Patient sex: M
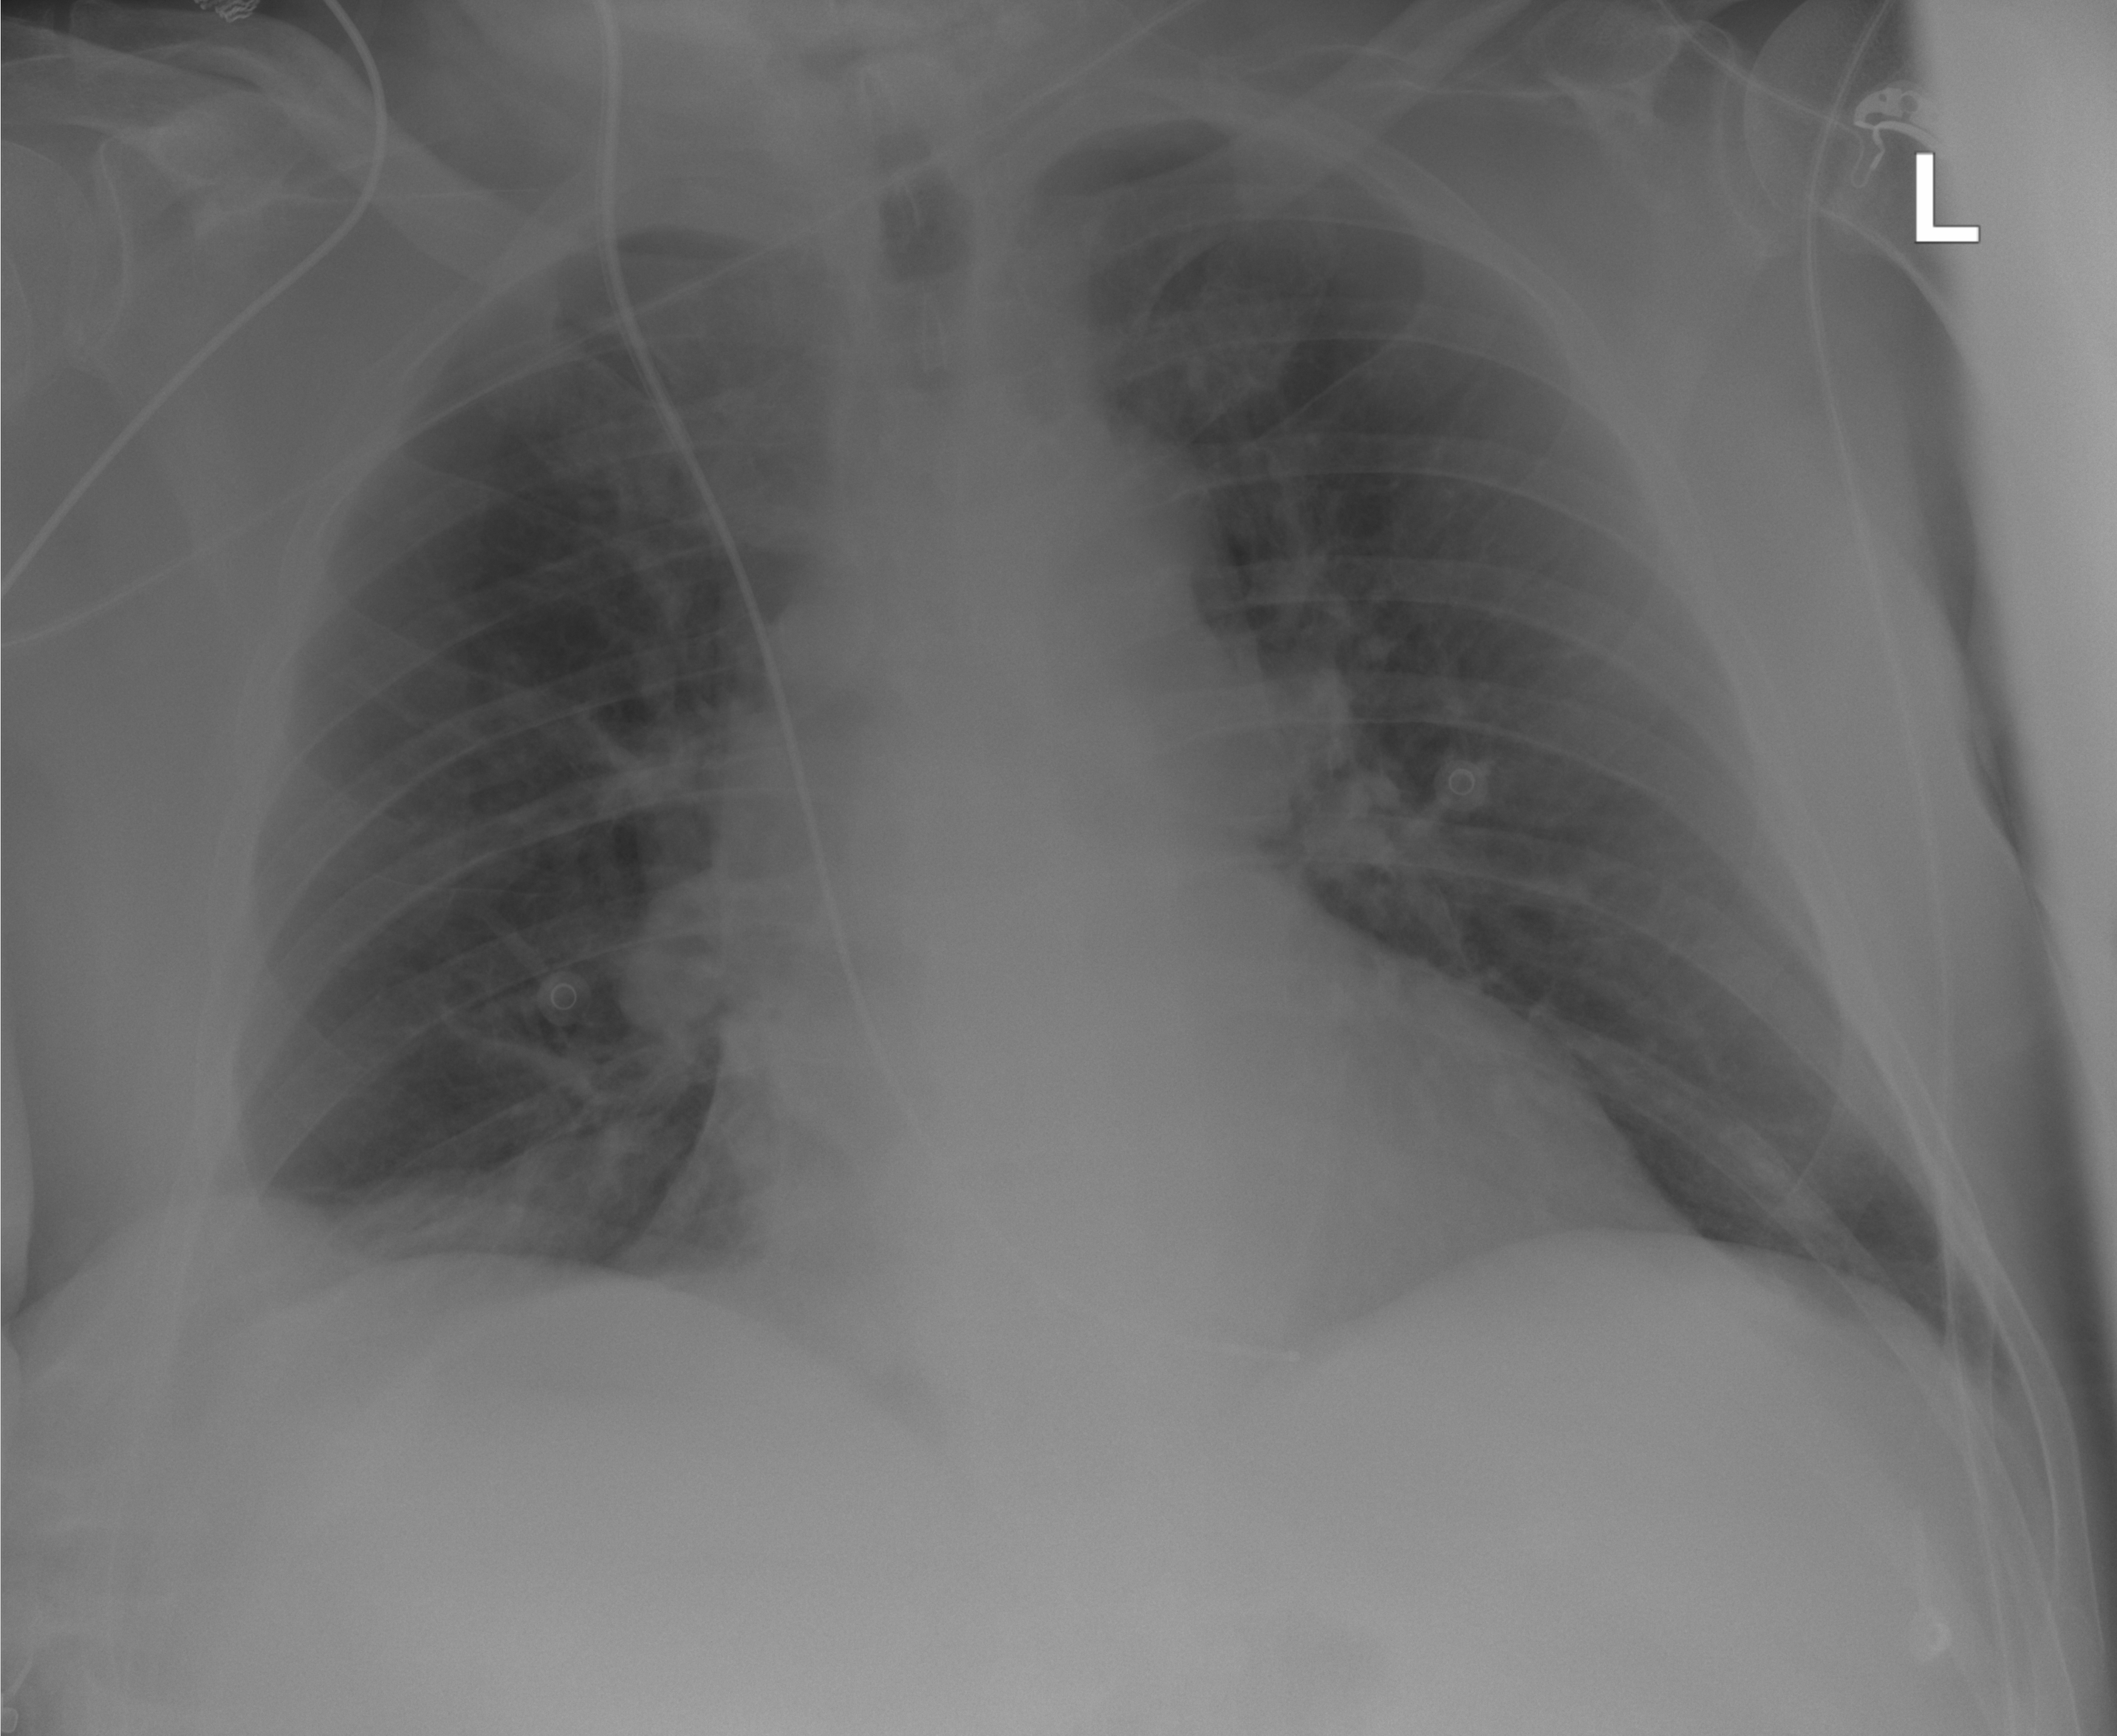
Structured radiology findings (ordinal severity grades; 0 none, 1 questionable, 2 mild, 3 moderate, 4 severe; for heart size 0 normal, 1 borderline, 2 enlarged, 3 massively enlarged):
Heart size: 2
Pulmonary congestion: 0
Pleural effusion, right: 0
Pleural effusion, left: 0
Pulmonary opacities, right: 0
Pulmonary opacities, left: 0
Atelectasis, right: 1
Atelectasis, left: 0